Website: apple
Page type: address-validator
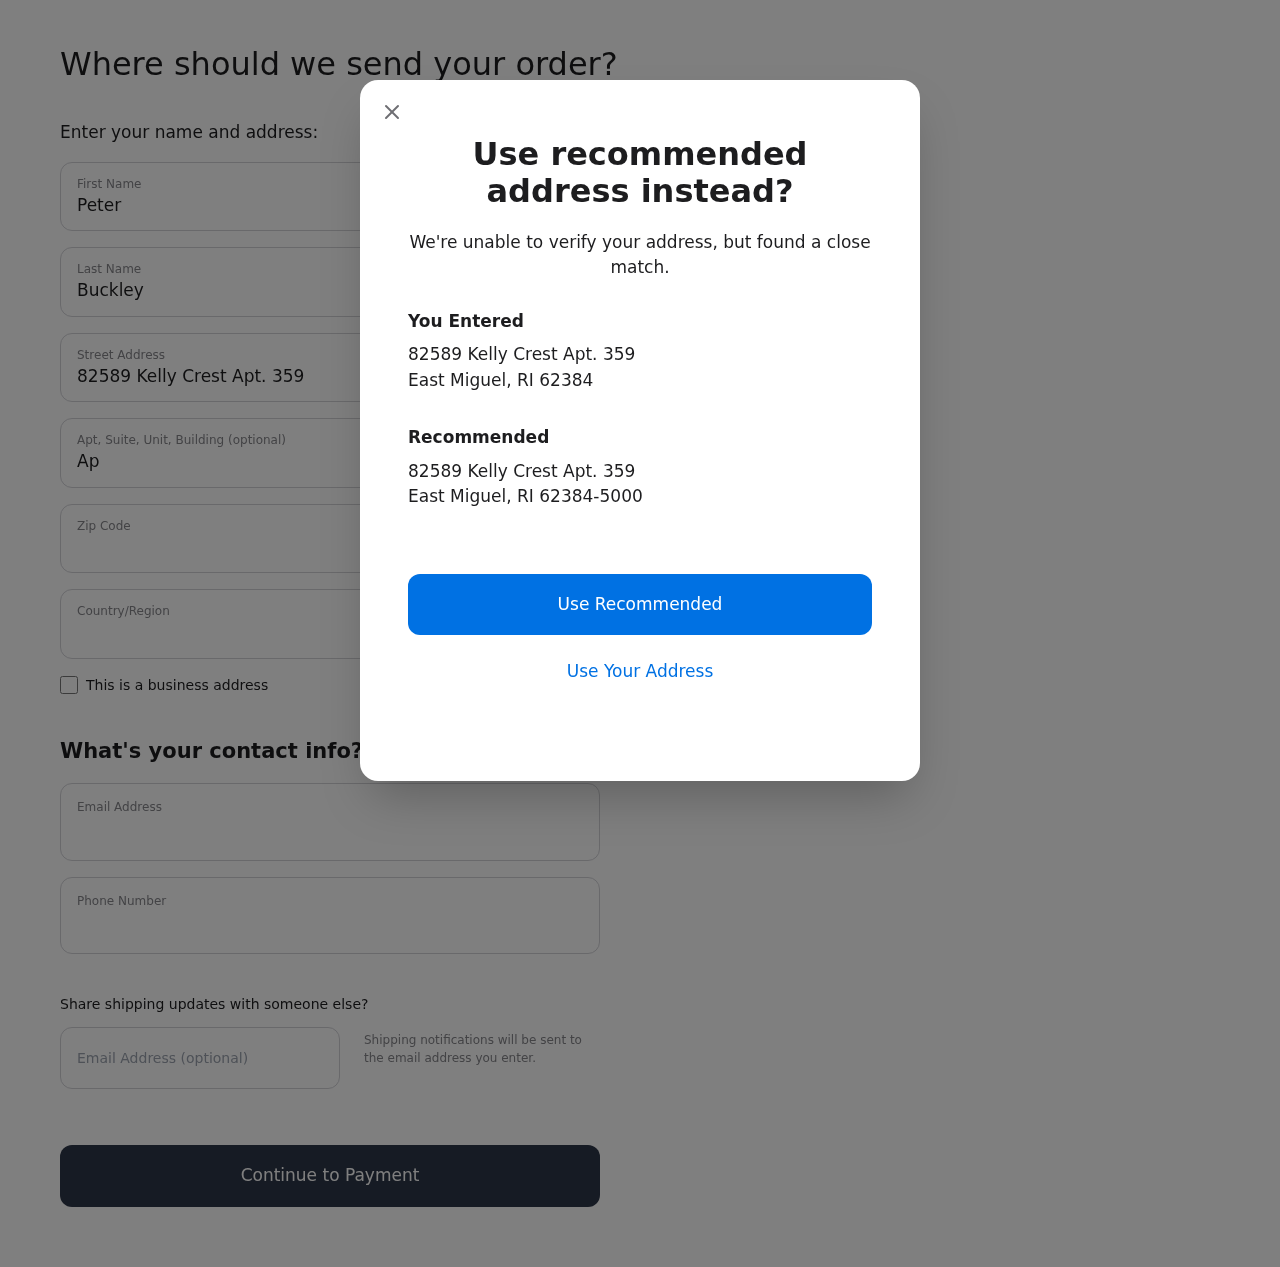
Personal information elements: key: PII_CITY
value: East Miguel
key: PII_COUNTRY
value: United States
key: PII_EMAIL
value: peter.buckley@yahoo.com
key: PII_FIRSTNAME
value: Peter
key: PII_GIFT_EMAIL
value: mdiaz@hotmail.com
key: PII_LASTNAME
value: Buckley
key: PII_PHONE
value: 6158384551
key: PII_POSTCODE
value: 62384
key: PII_POSTCODE_FULL
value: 62384-5000
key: PII_STATE_ABBR
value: RI
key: PII_STREET
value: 82589 Kelly Crest Apt. 359
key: PII_STREET2
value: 82589 Kelly Crest Apt. 359
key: PII_STREET2
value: Apt. 629
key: PII_CITY2
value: East Miguel
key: PII_STATE_ABBR2
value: RI